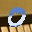
Label: 0